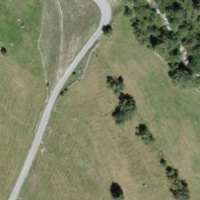
EUNIS habitat code: 24
Species observed at this site:
Asplenium septentrionale